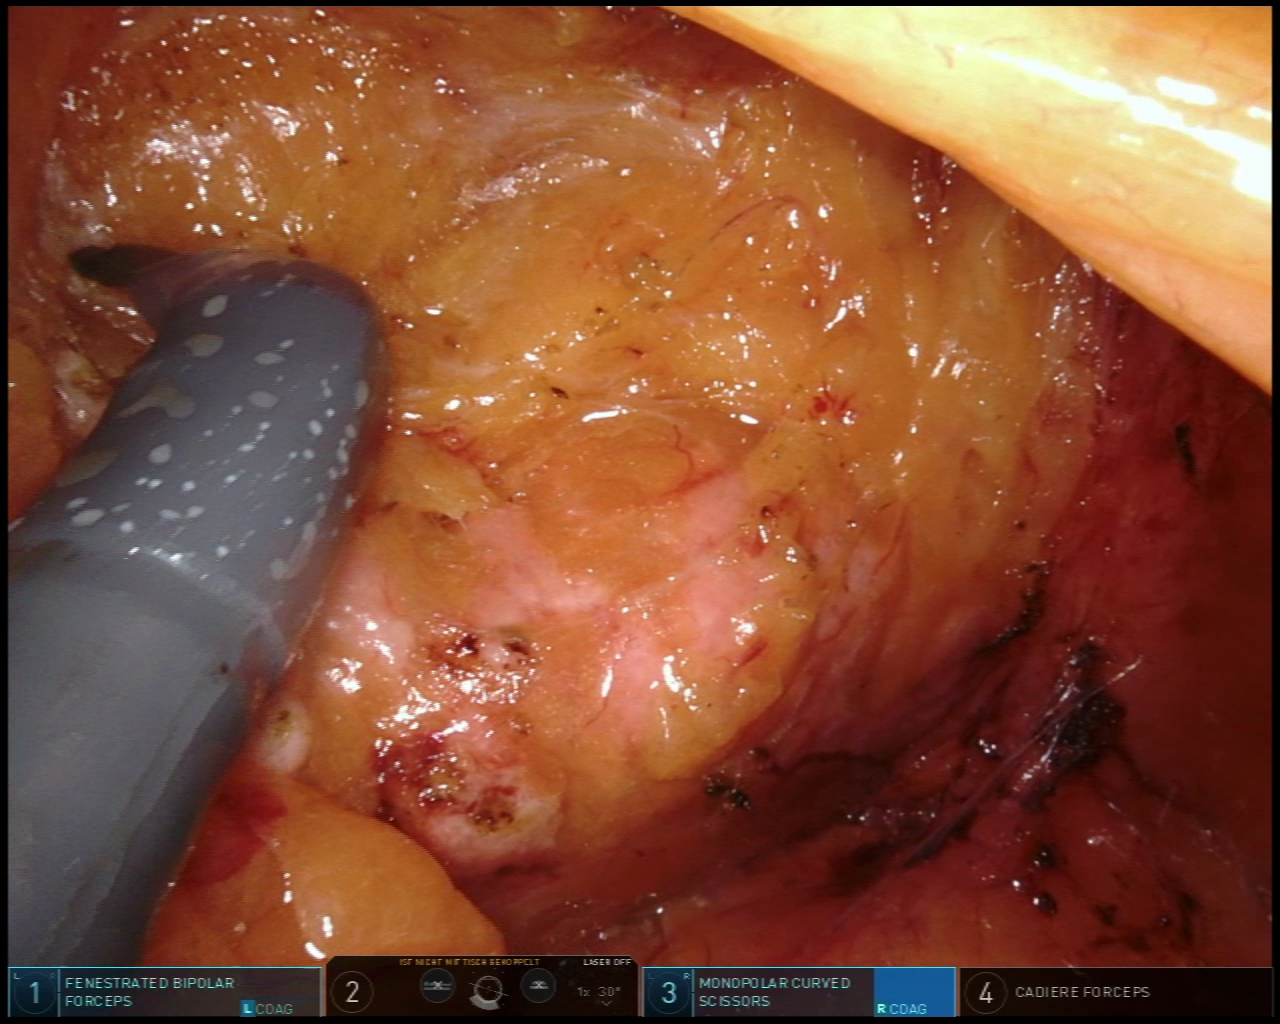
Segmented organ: pancreas
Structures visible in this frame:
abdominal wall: no
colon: no
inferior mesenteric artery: no
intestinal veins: no
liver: no
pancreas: yes
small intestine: no
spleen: no
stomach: no
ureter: no
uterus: no
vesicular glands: no